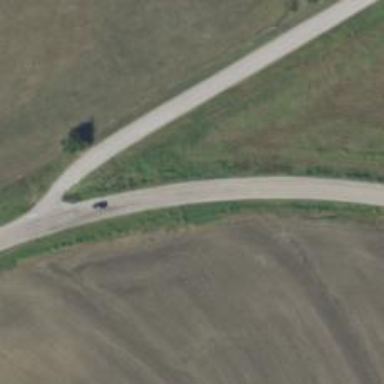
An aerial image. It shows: Secondary road.